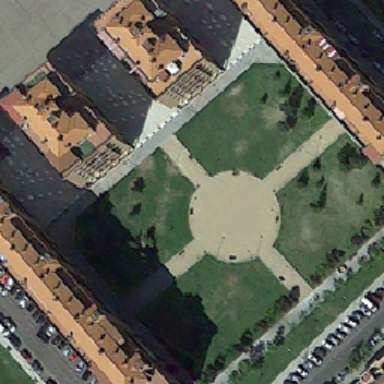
Orange trees lined up on all sides .